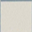
Piece: xx